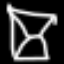
Label: hourglass